Question: I have a parent div with a flash movie in it.
I rotate the parent div, so I expect that the flash movie is also rotated.
Unfortunatly this doesn't happen. The flash movie has no rotation.
This is my code
'''
<!DOCTYPE html PUBLIC "-//W3C//DTD XHTML 1.0 Transitional//EN" "http://www.w3.org/TR/xhtml1/DTD/xhtml1-transitional.dtd">
<html xmlns="http://www.w3.org/1999/xhtml">
<head>
<meta http-equiv="Content-Type" content="text/html; charset=utf-8" />
<title>Untitled Document</title>
<style>
.rotate
{
position: absolute;
top: 100px;
left: 250px;
width:800px;
height: 800px;
background-color: #f00;
-webkit-transform:rotate(-45deg);
-ms-transform:rotate(-45deg);
-moz-transform:rotate(-45deg);
-o-transform:rotate(-45deg);
transform:rotate(-45deg);
}
</style>
</head>
<body>
<div class="rotate">
<h1>Youtube Flash Video:</h1>
<object width="420" height="315"><param name="movie" value="http://www.youtube.com/v/KMU0tzLwhbE?version=3&amp;hl=en_US"></param><param name="allowFullScreen" value="true"></param><param name="allowscriptaccess" value="always"></param><embed src="http://www.youtube.com/v/KMU0tzLwhbE?version=3&amp;hl=en_US" type="application/x-shockwave-flash" width="420" height="315" allowscriptaccess="always" allowfullscreen="true"></embed></object>
</div>
</body>
</html>
'''
And this is how it looks like in the browser

Do you know how I can get this flash movie rotating with its parent?
Thanks a lot!
Vincent
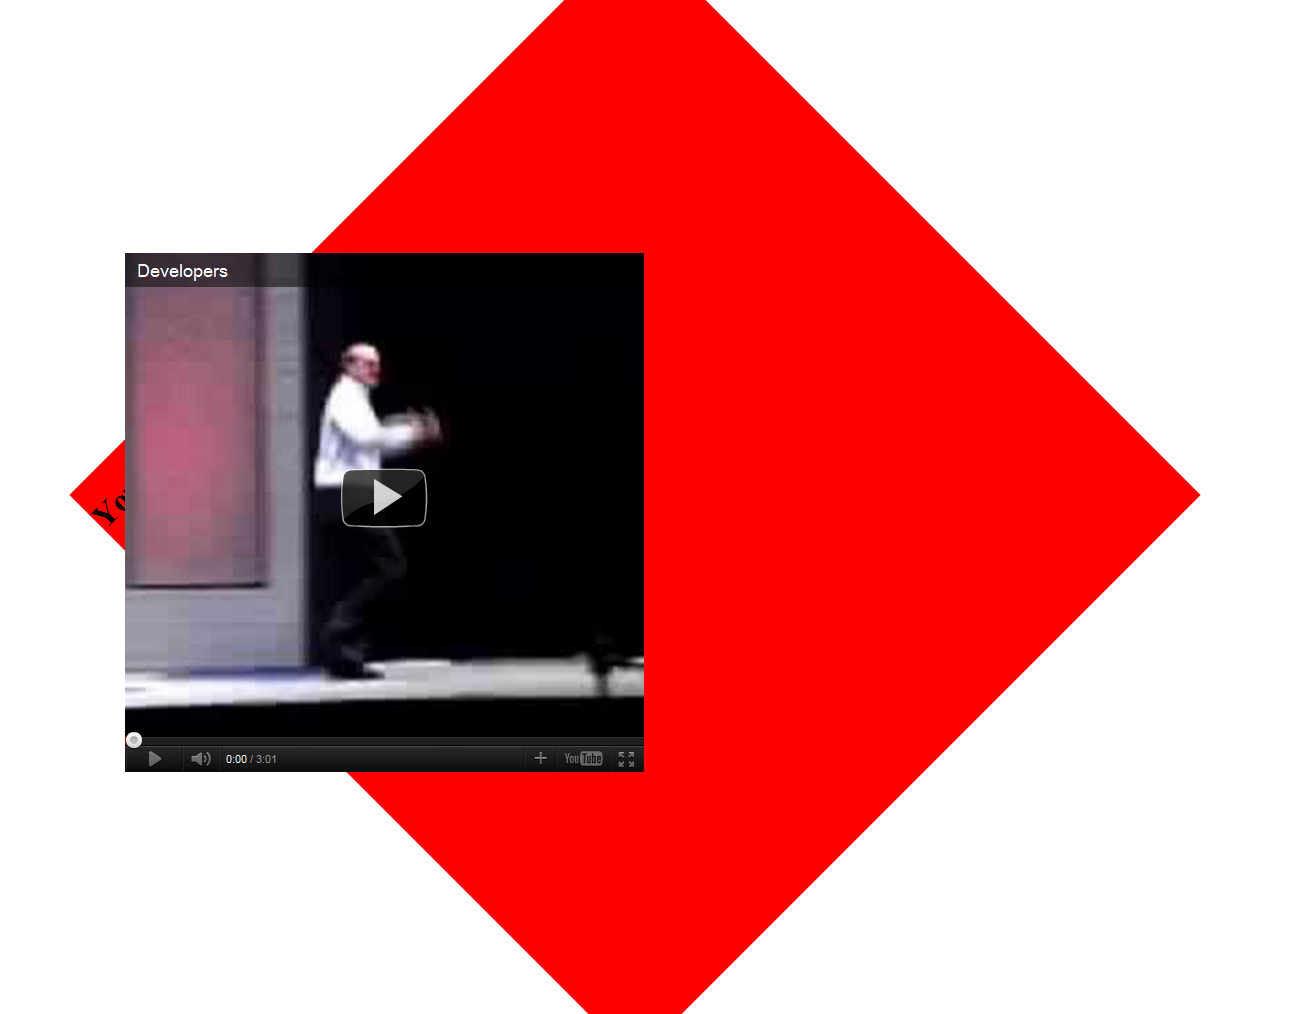
Answer: The new way of youtube embedding solved my problem.
<URL>